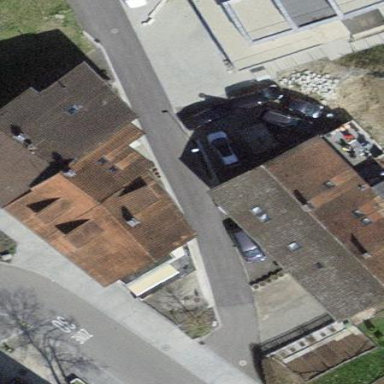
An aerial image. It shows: Building with tiled roof.